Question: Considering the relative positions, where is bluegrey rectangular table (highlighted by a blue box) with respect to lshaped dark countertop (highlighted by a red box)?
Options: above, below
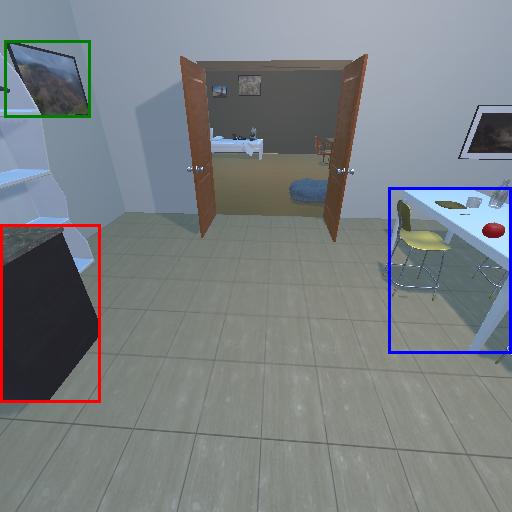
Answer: above